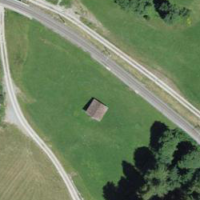
EUNIS habitat code: 24
Species observed at this site:
Turdus viscivorus